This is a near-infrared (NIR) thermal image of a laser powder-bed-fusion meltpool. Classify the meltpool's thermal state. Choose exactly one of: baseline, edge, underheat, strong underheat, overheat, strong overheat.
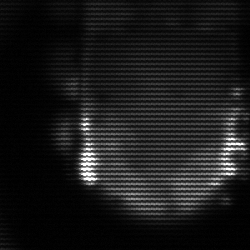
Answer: baseline